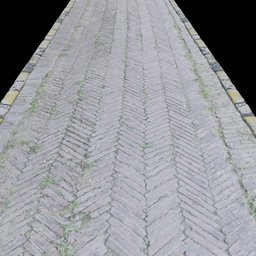
Label: architecture